Кривая $A B C$ (см. рисунок) является адиабатой для некоторого вещества, у которого внутренняя энергия зависит от произведения $p V$, т.е. $U=U(p V)$.
Найдите полное количество теплоты, которое тело получило в процессе $1-2$, изображенном на рисунке.
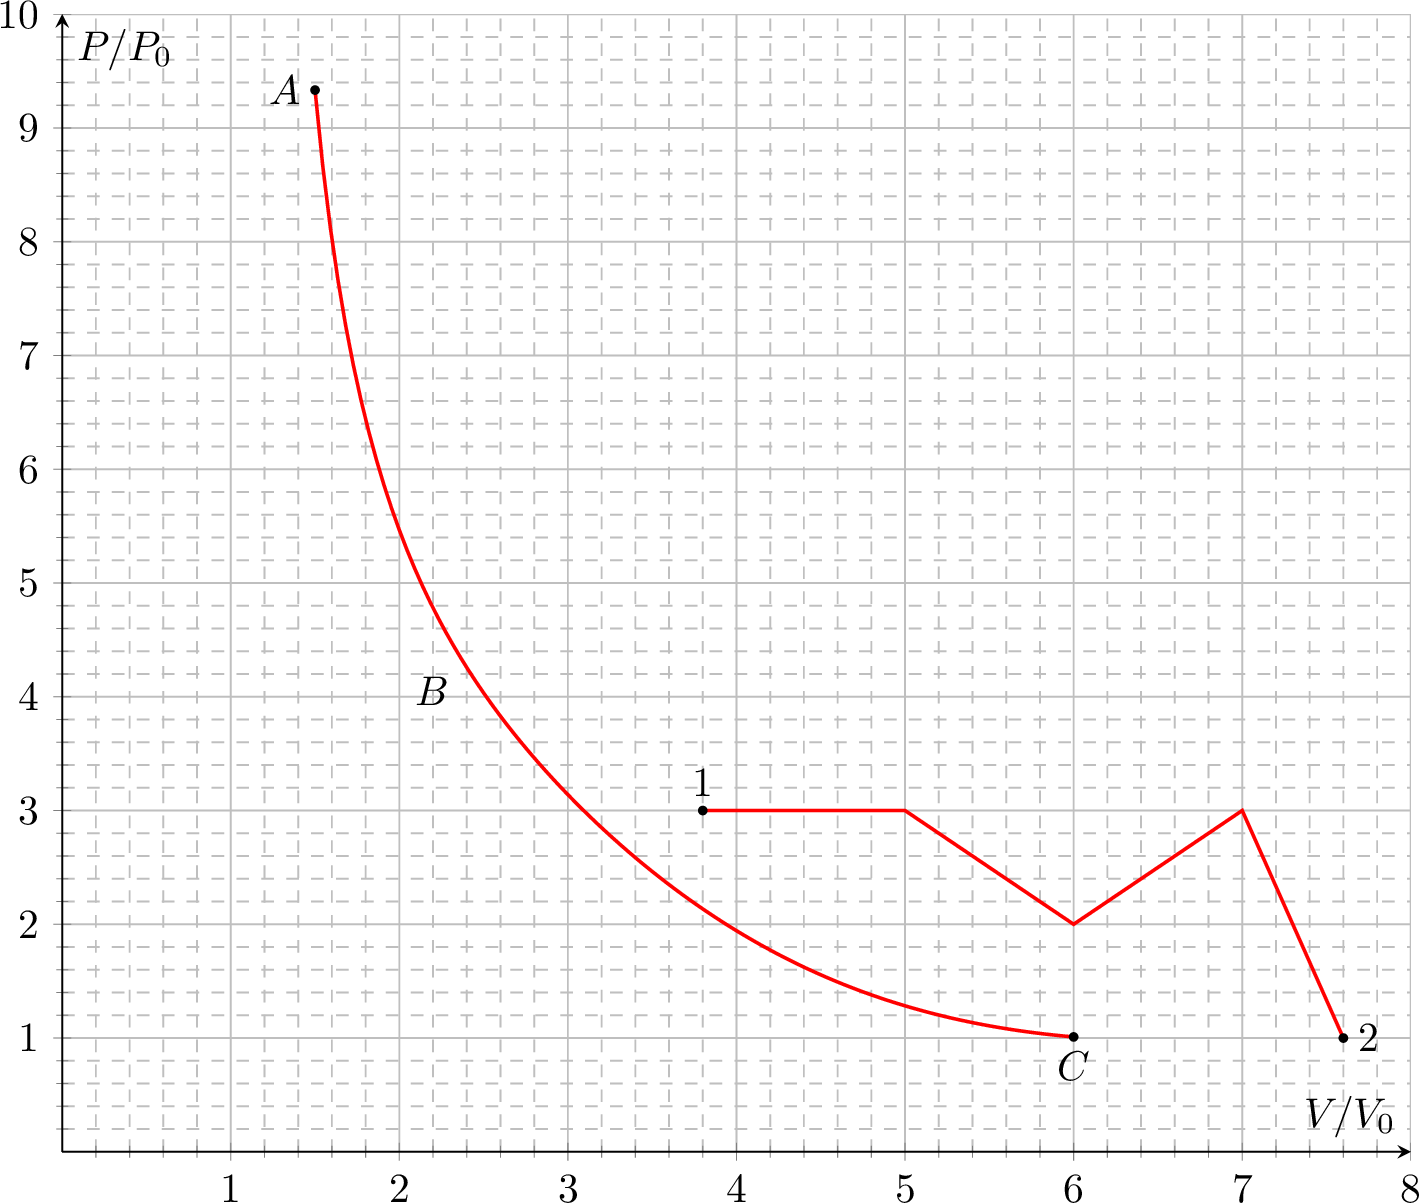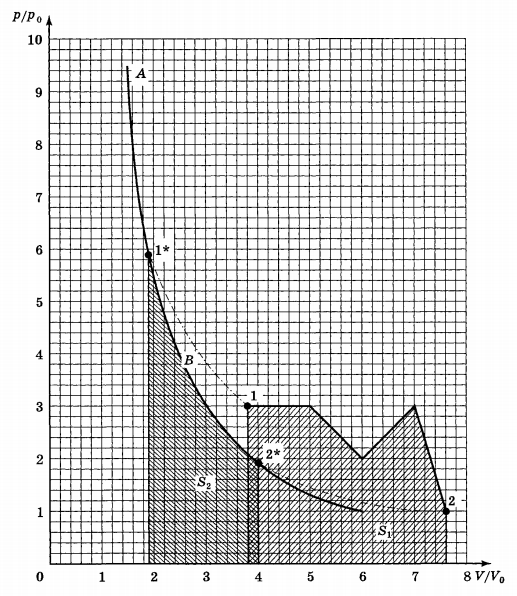
Решение: Первый закон термодинамики $\delta Q=p d V+d U$ для процесса $1-2$ приводит к выражению: $$ Q_{12}=\int \limits_{(1)}^{(2)} p d V+U(2)-U(1). $$ Интеграл $\int \limits_{(1)}^{(2)} p d V$ равен площади $S_{1}$ под графиком процесса $1-2$ (см. рисунок).  Так как $U$ зависит только от $p V$, то $U=\operatorname{const}$ на гиперболах $p V=\operatorname{const}$. Проведем гиперболы через точки $1$ и $2$ и найдем пересечения с кривой адиабаты — точки $1^{*}$ и $2^{*}$: $$ U(1)=U(1^{*}), U(2)=U(2^{*}). $$ Для адиабаты $Q_{1^{*} 2^{*}}=0=\int \limits_{(1^{*})}^{(2^{*})} p d V+U(2^{*})-U(1^{*})$. Отсюда следует: $$ U(2^{*})-U(1^{*})=-S_{2}, $$ где $S_{2}$ — площадь под графиком адиабаты. Тогда получаем, что $Q_{12}=S_{1}-S_{2}$. Подсчитав площади $S_{1}$ и $S_{2}$ найдем $$ S_{1}=9.8 p_{0} V_{0}, S_{2}=(7.8 \pm 0.2) p_{0} V_{0}, \\ Q_{12}=(2.0 \pm 0.2) p_{0} V_{0}. $$
Ответ: $$ Q_{12}=(2.0 \pm 0.2) p_{0} V_{0}. $$
Темы:
T, Термодинамика, Произвольное уравнение состояния, Всероссийские, Теплота